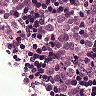
Metastatic tissue present: yes